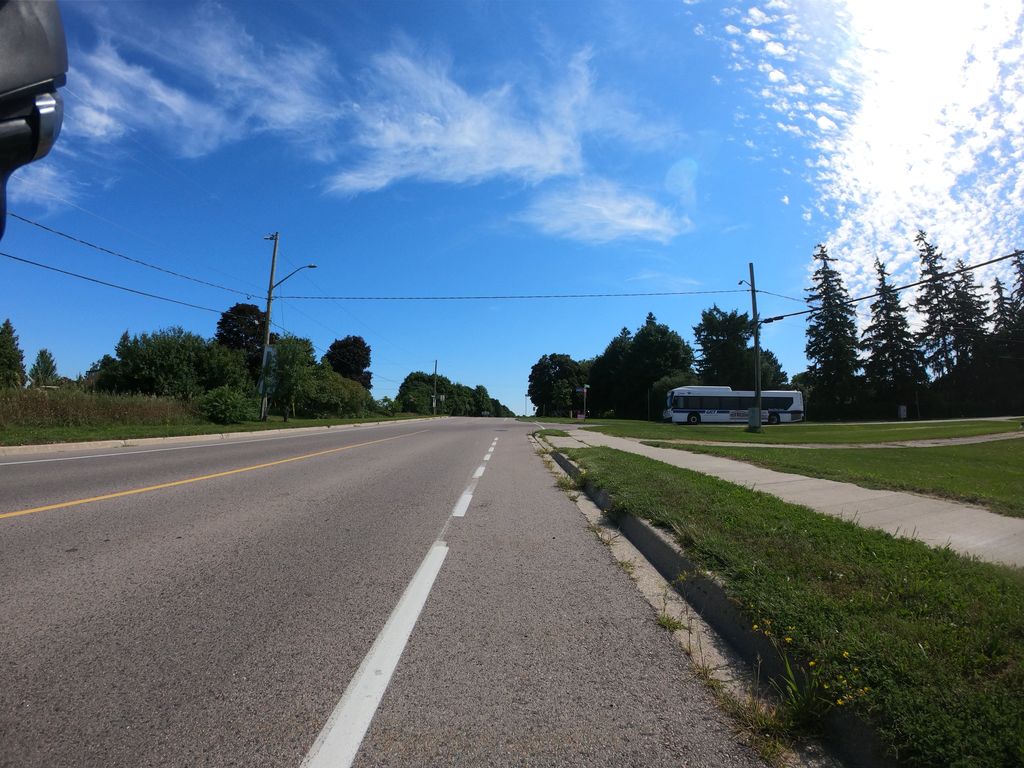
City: kitchener-waterloo